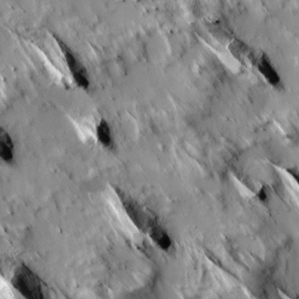
Label: non_frost